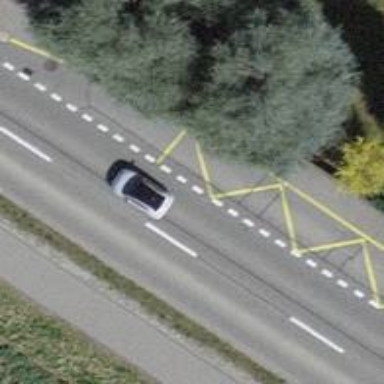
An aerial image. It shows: Bus stop with designated public transport stop position.